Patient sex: M
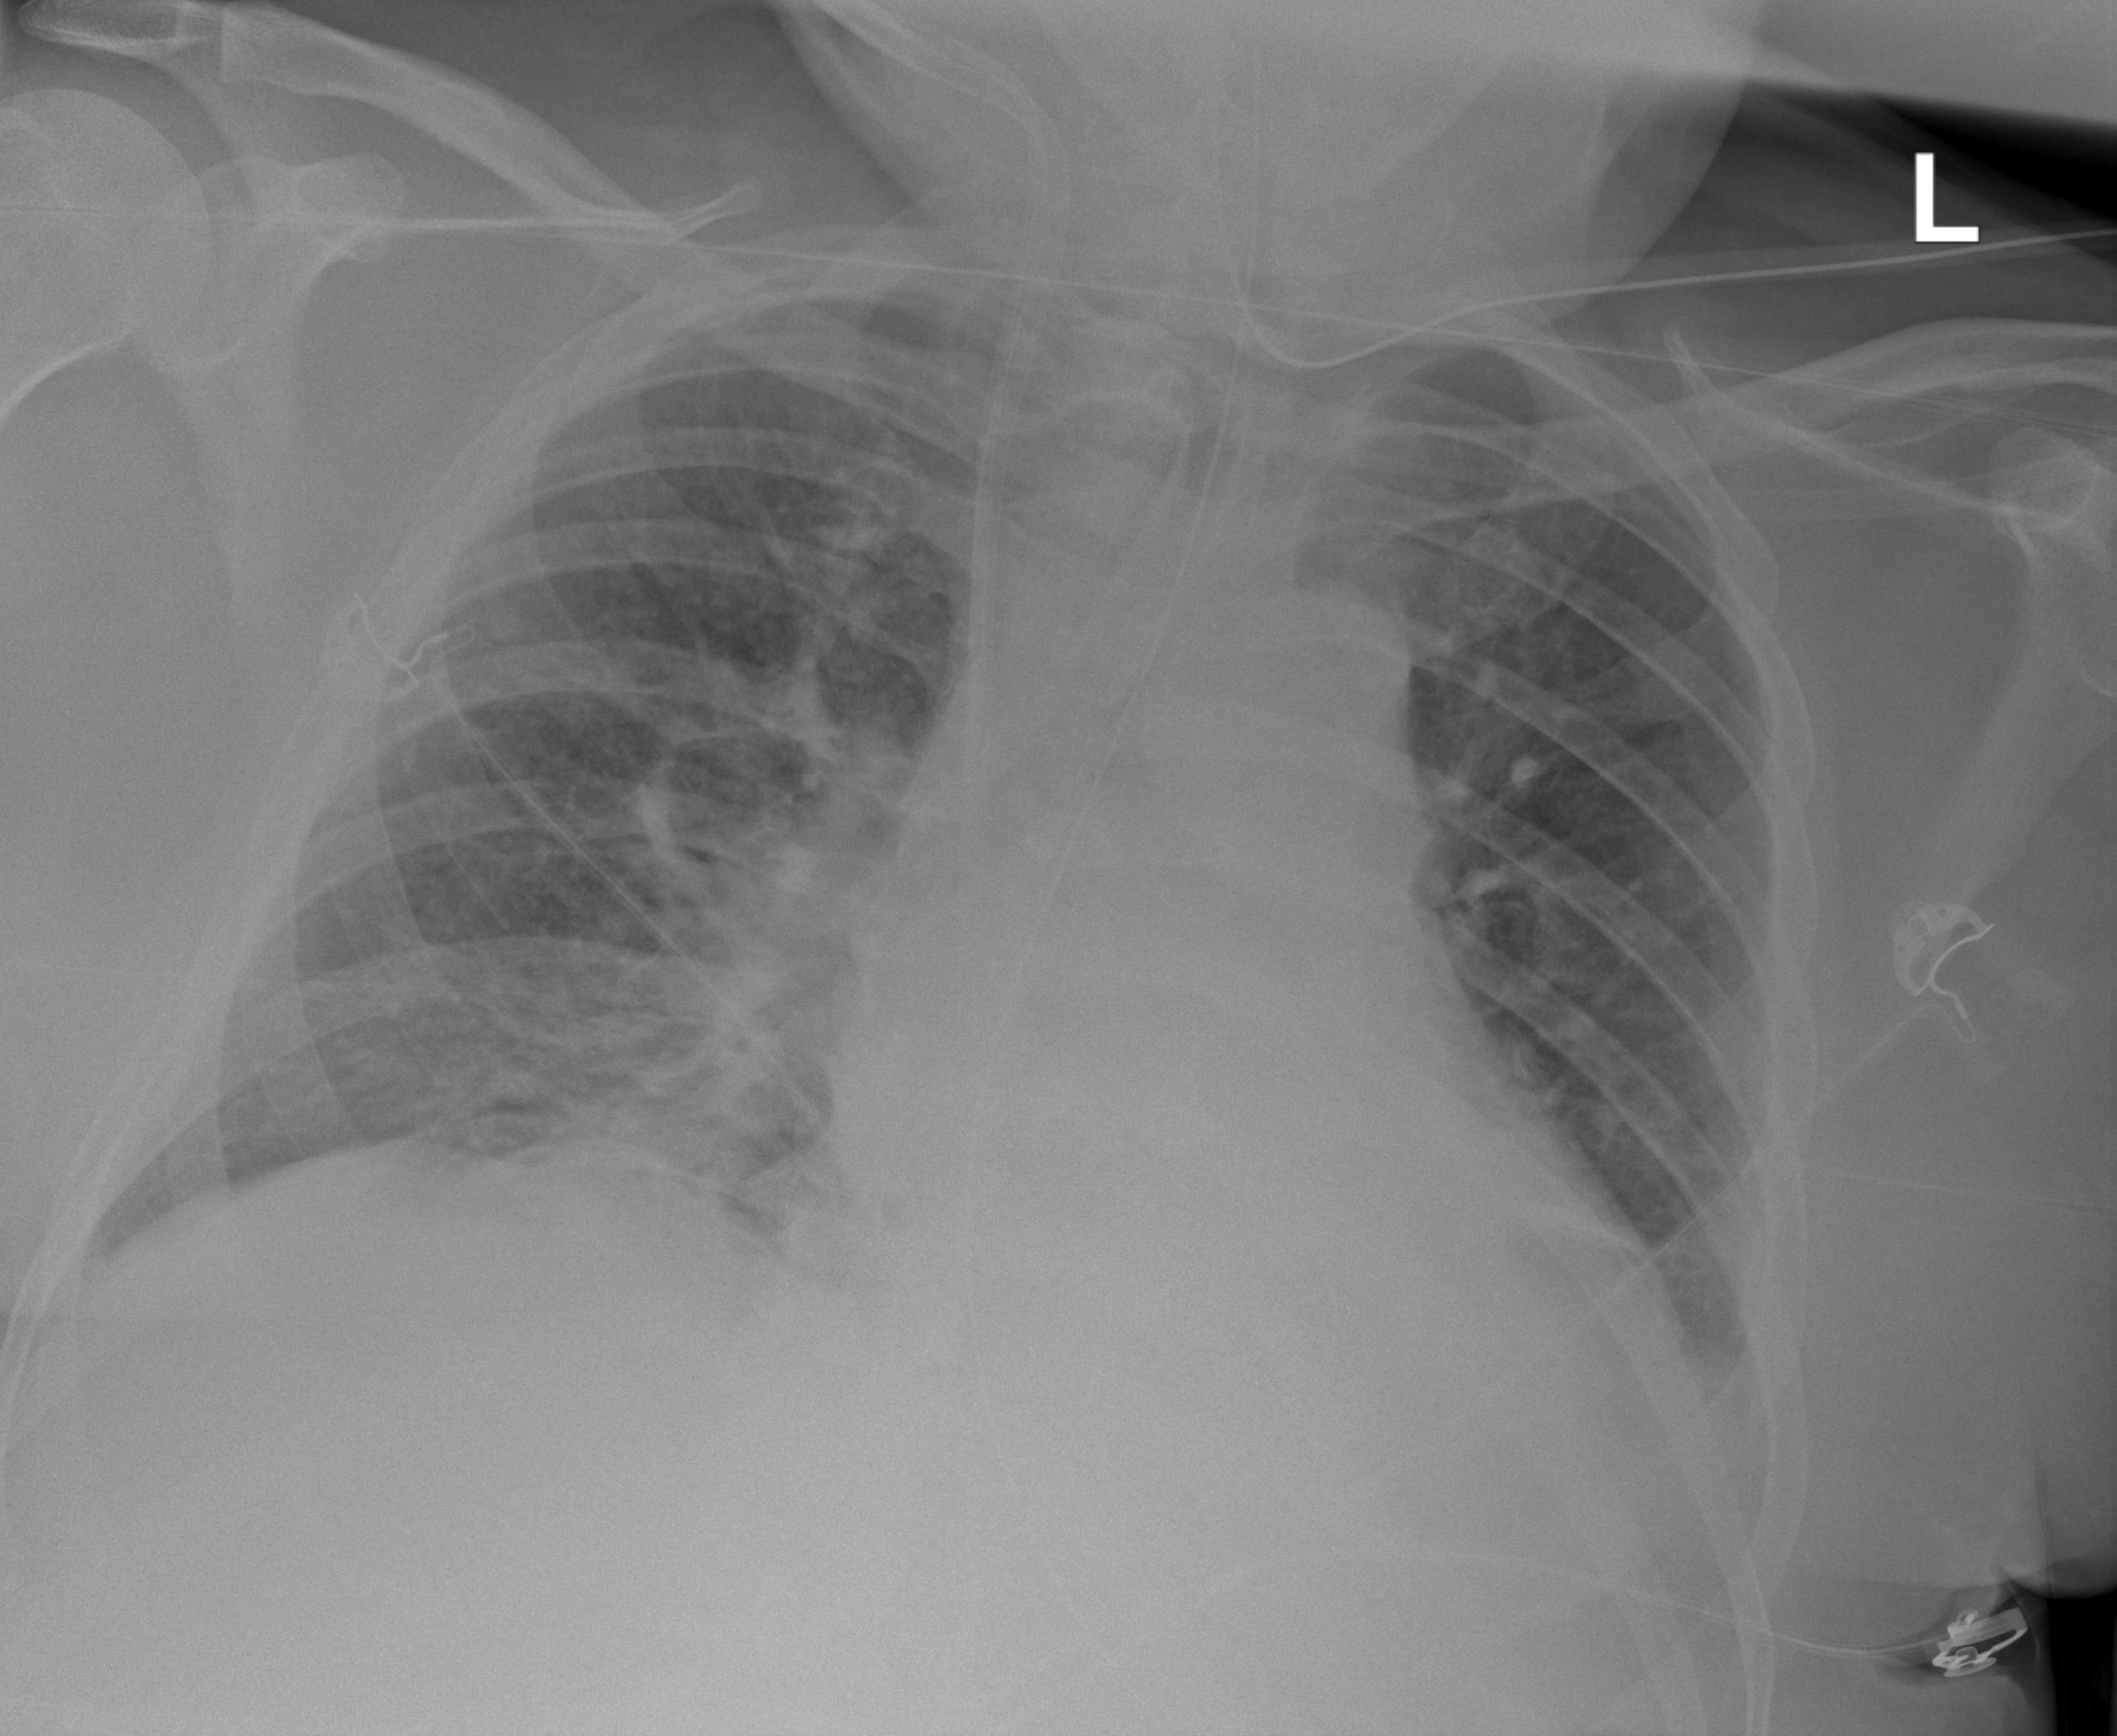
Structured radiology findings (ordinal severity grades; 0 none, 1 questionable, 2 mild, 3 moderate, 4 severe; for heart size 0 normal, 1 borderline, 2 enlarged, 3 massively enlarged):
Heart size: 2
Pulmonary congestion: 2
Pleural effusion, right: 0
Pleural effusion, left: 2
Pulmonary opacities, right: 3
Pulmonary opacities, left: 0
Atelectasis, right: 1
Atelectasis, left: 2